Question: I have a Kaspersky output from an scan by calling avp.com in a batch program. I have this output in a variable named RES, the content of this variable is:

I need to parse this string to get the value, in the above example is . I have tried with the statement in batch, but not getting the result as expected.
Note:Edited with the anwser of @mbroshi
'''
set KAVDir="C:\Program Files (x86)\Kaspersky Lab\Kaspersky Endpoint Security 10 for Windowsvp.com"
for /f "tokens=3 delims= " %%i in ('%KAVDir% /i0 %1 ^| FINDSTR "Total detected"')
do
(
SET RES=%%i
ECHO %RES%
)
'''
The text of the output of an execution of the avp.com program is:
'''
2014-02-26 15:01:58 Scan_Objects$0697 starting 1%
; --- Settings ---
; Action on detect: Ask user
; Scan objects: All objects
; Use iChecker: Yes
; Use iSwift: Yes
; Try disinfect: Yes
; Try delete: Yes
; Try delete container: No
; Exclude by mask: No
; Include by mask: No
; Objects to scan:
; "D:\Codigo\Git_Segmail\mail_filters\segmail20\server\service_node_helpersntivirusscripts\eicar.com.txt" Enable=Yes Recursive=No
; ------------------
2014-02-26 15:01:58 D:\Codigo\Git_Segmail\mail_filters\segmail20\server\service_node_helpersntivirusscripts\eicar.com.txt:Zone.Identifier ok
Progress 50%...
2014-02-26 15:01:58 D:\Codigo\Git_Segmail\mail_filters\segmail20\server\service_node_helpersntivirusscripts\eicar.com.txt detected EICAR-Test-File
Progress 50%...
2014-02-26 15:01:58 Scan_Objects$0697 running 50%
2014-02-26 15:02:00 D:\Codigo\Git_Segmail\mail_filters\segmail20\server\service_node_helpersntivirusscripts\eicar.com.txt was deleted
2014-02-26 15:02:00 Scan_Objects$0697 completed
; --- Statistics ---
; Current time: 2014-02-26 15:02:00
; Time Start: 2014-02-26 15:01:58
; Time Finish: 2014-02-26 15:02:00
; Completion: 100%
; Processed objects: 2
; Total detected: 1
; Detected exact: 1
; Suspicions: 0
; Treats detected: 1
; Untreated: 0
; Disinfected: 0
; Quarantined: 0
; Deleted: 1
; Skipped: 0
; Archived: 0
; Packed: 0
; Password protected: 0
; Corrupted: 0
; Errors: 0
; Last object:
; ------------------
'''
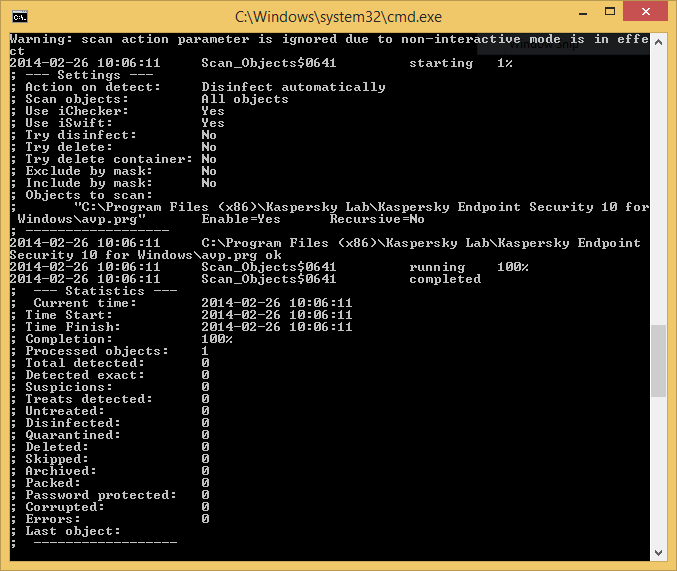
Answer: '''
@ECHO OFF
SETLOCAL
set KAVDir="C:\Program Files (x86)\Kaspersky Lab\Kaspersky Endpoint Security 10 for Windowsvp.com"
FOR /f "eol=#tokens=2delims=:" %%a IN ('%KAVDir% /i0 %1 ^|find "Total detected"') DO SET /a totdet=%%a
ECHO Total detected is %totdet%
GOTO :EOF
'''
Note that 'findstr "Total detected"' will find any lines containing "Total" "detected", hence the use of 'FIND' (could also have been done with 'findstr /c:"Total detected"'